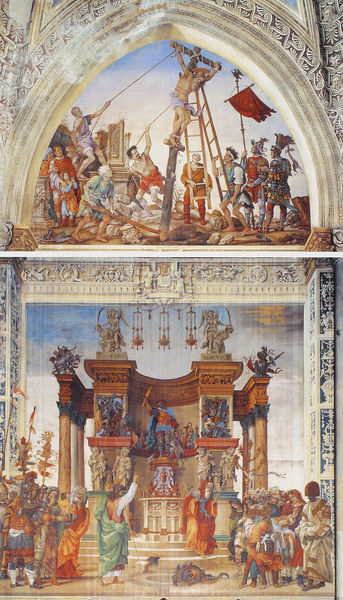
Titel: Cappella Strozzi
Künstler: Filippino Lippi
Standort: Florenz, S. Maria Novella, Cappella Strozzi (EU - I - Toskana)
Schlagwörter: blau, gemälde, weiß, menschen, männer, säulen, rot, malerei, ornament, hinrichtung, stein, kirche, engel, statue, fahne, flagge, leiter, seile, soldaten, detail, wandmalerei, stufen, foto, kreuz, denkmal, soldat, waffe, helm, ritter, rüstung, altar, spitzbogen, christus, jesus, kreuzigung, fresko, leitern, aufrichten, chrisstu